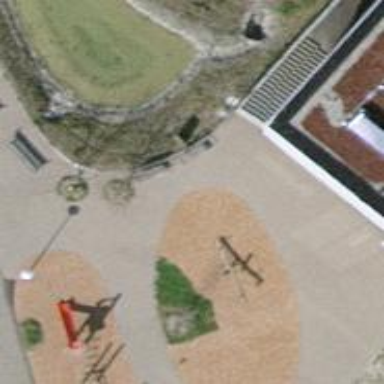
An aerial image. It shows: Brown bench.